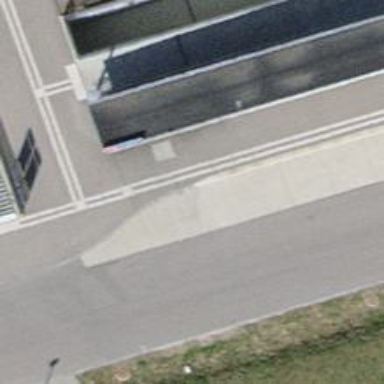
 serving as platform for public transportation."